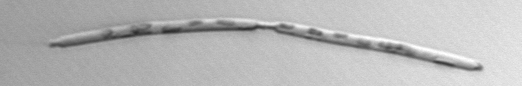
Label: Eucampia_morphytype1